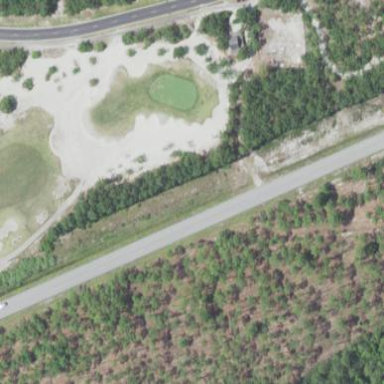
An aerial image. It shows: Sandy area is golf bunker.